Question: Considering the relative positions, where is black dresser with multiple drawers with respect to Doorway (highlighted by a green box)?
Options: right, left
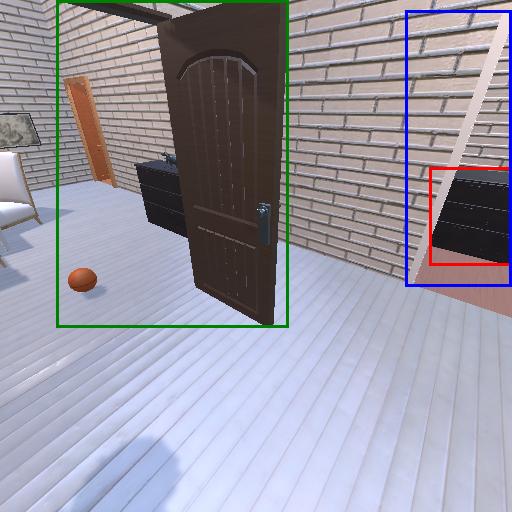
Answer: right